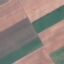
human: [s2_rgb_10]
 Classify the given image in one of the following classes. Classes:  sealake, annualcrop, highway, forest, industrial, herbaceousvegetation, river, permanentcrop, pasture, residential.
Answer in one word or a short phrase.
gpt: AnnualCrop